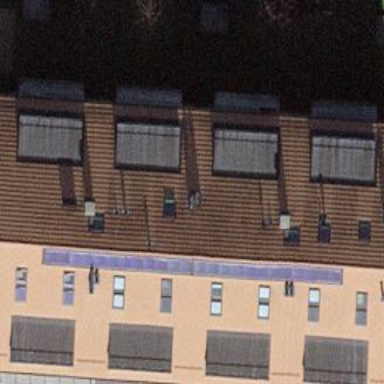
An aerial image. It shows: Gabled roof adorns the apartments building.